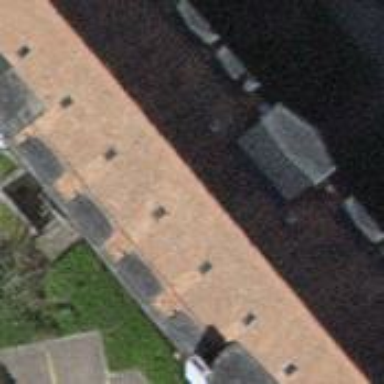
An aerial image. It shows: Gambrel-roofed building with apartments.